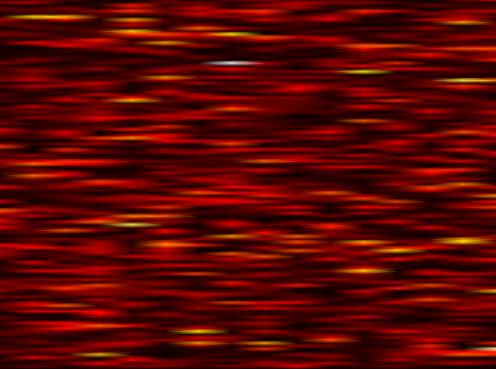
Label: FOFDM